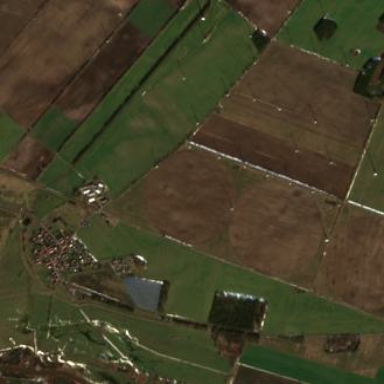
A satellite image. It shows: View of farmland.